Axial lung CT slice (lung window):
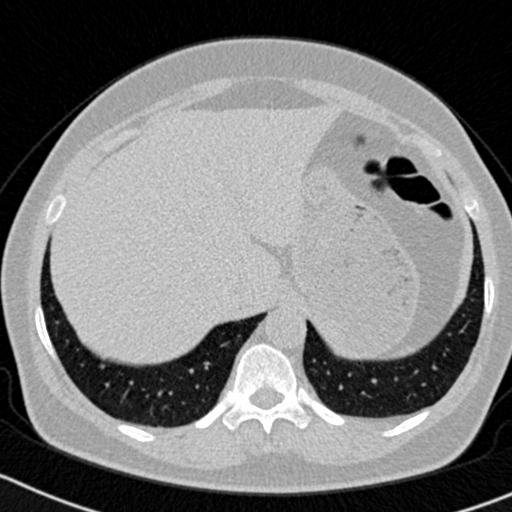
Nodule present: no